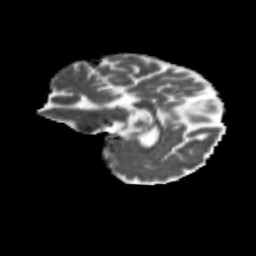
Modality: MD
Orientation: sagittal
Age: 71
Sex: female
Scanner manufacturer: siemens
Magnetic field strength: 3 T
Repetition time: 4.71 s
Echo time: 0.0906 s